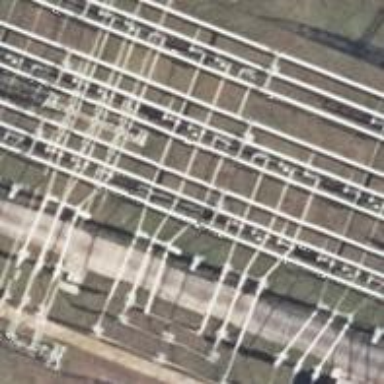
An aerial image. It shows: Outdoor switch with 3 cables.